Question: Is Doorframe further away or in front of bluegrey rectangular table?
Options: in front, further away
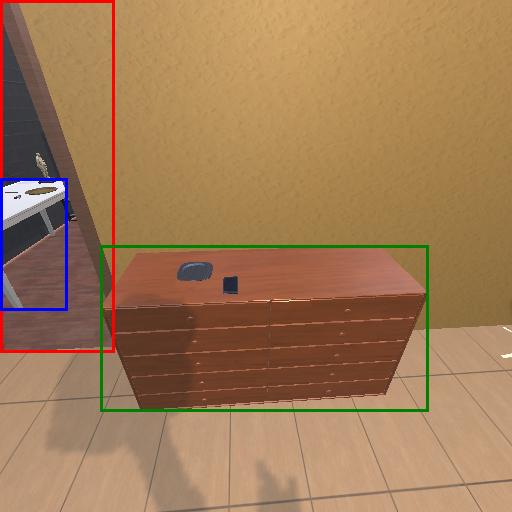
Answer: in front